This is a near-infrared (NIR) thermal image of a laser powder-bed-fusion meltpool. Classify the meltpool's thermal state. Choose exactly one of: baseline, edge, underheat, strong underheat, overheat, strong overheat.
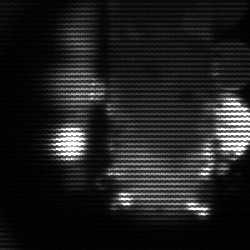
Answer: strong underheat